Question: I have no idea on how to achieve this layout:
So basically I want a title bar, bellow that I want a listview, while anchored to the bottom I want a button in the right side of the screen.
Right now I am trying with this code (unsuccessfully)
'''
<?xml version="1.0" encoding="utf-8"?>
<LinearLayout xmlns:android="http://schemas.android.com/apk/res/android"
android:layout_width="fill_parent"
android:layout_height="fill_parent"
android:orientation="vertical" >
<LinearLayout
android:orientation="vertical"
android:layout_width="fill_parent"
android:layout_height="wrap_content">
<TextView
android:layout_width="wrap_content"
android:layout_height="wrap_content"
android:textAppearance="?android:attr/textAppearanceLarge"
android:text="Large Text"
android:id="@+id/textView" />
</LinearLayout>
<LinearLayout
android:orientation="horizontal"
android:layout_width="fill_parent"
android:layout_height="wrap_content">
<ListView
android:layout_width="match_parent"
android:layout_height="436dp"
android:id="@+id/listView"
android:layout_gravity="right" />
</LinearLayout>
<LinearLayout
android:layout_width="fill_parent"
android:layout_height="wrap_content"
android:layout_gravity="bottom"
android:orientation="horizontal"
android:weightSum="1">
<Button
android:id="@+id/button_ok"
android:layout_width="wrap_content"
android:layout_height="wrap_content"
android:padding="5dp"
android:text="ok"
android:layout_weight="0.45" />
</LinearLayout>
</LinearLayout>
'''
By using this layout, my listview does not resize when changing from portrait to landscape so my bottom button goes out of screen. Also the bottom button is not aligned to the right side.
Any idea on how to achieve this?
So I need 2 "bars" one anchored to the top, and one anchored to the bottom. On the top "bar" I want a TextView, and on the bottom "bar" I want a button aligned to the right.
And I want the listView to fill the space between the 2 bars.
So there may be empty space in the middle, when listview has just 1-2-3 items (just like in the picture).
Can this be done?
Please advise...
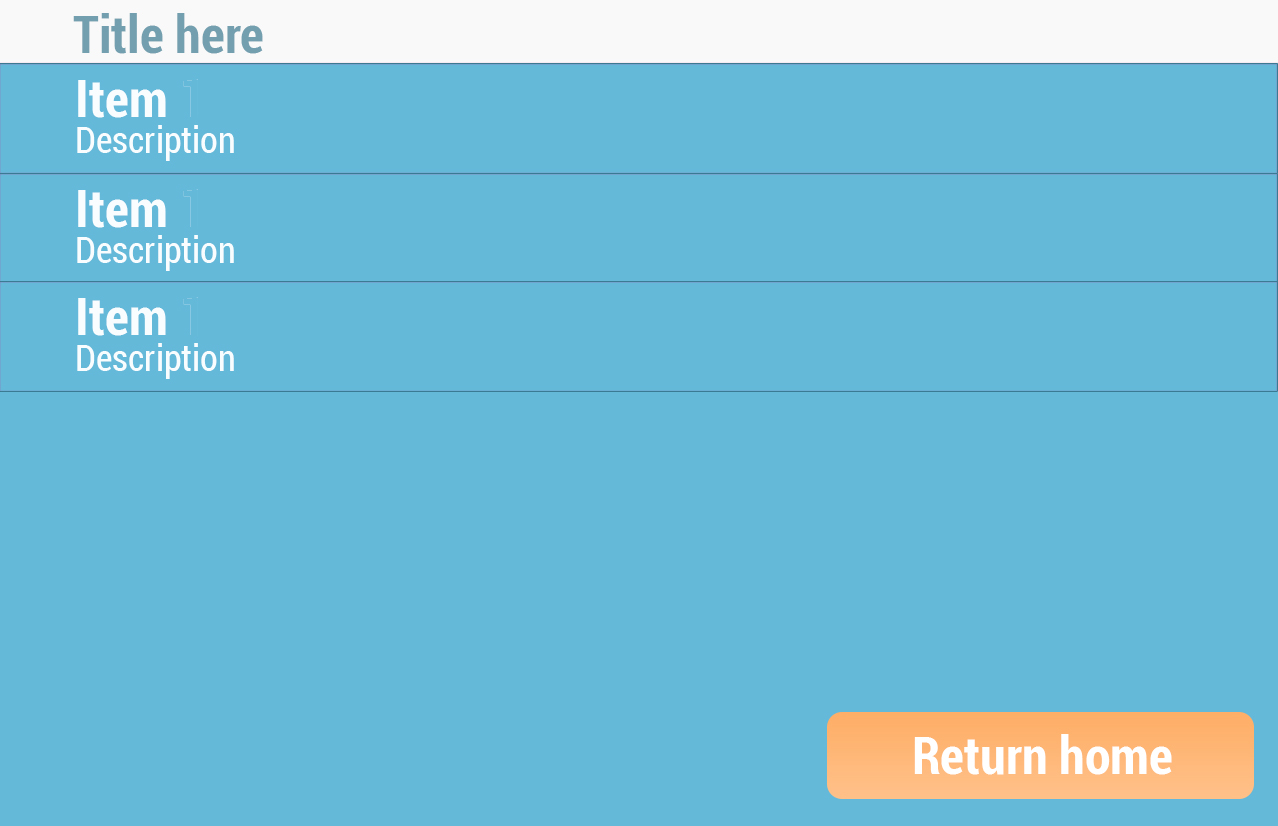
Answer: Change your top layout to a relatuve layout, then place the button outside your linearlayout and inside your relative layout. Then set gravity layout_gravity to bottom||right
U can also drag t where u want it in the visual part of the xml layout